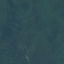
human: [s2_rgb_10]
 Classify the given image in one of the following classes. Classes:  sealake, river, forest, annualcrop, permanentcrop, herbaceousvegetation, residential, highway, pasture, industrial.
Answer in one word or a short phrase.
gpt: Forest